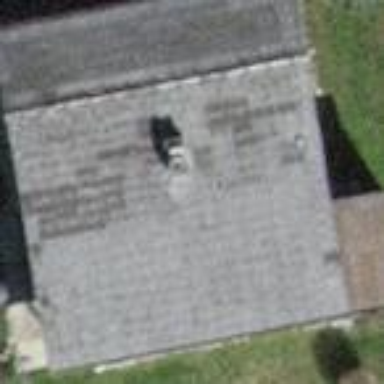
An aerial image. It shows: Detached building with saltbox roof shape.